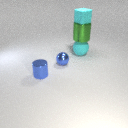
small cyan rubber cube above large cyan rubber sphere